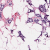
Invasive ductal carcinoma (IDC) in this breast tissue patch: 0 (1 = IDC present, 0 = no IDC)